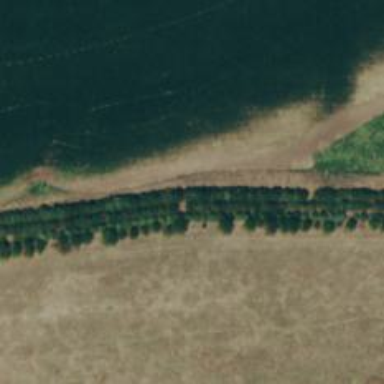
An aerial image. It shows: Row of trees in natural setting.